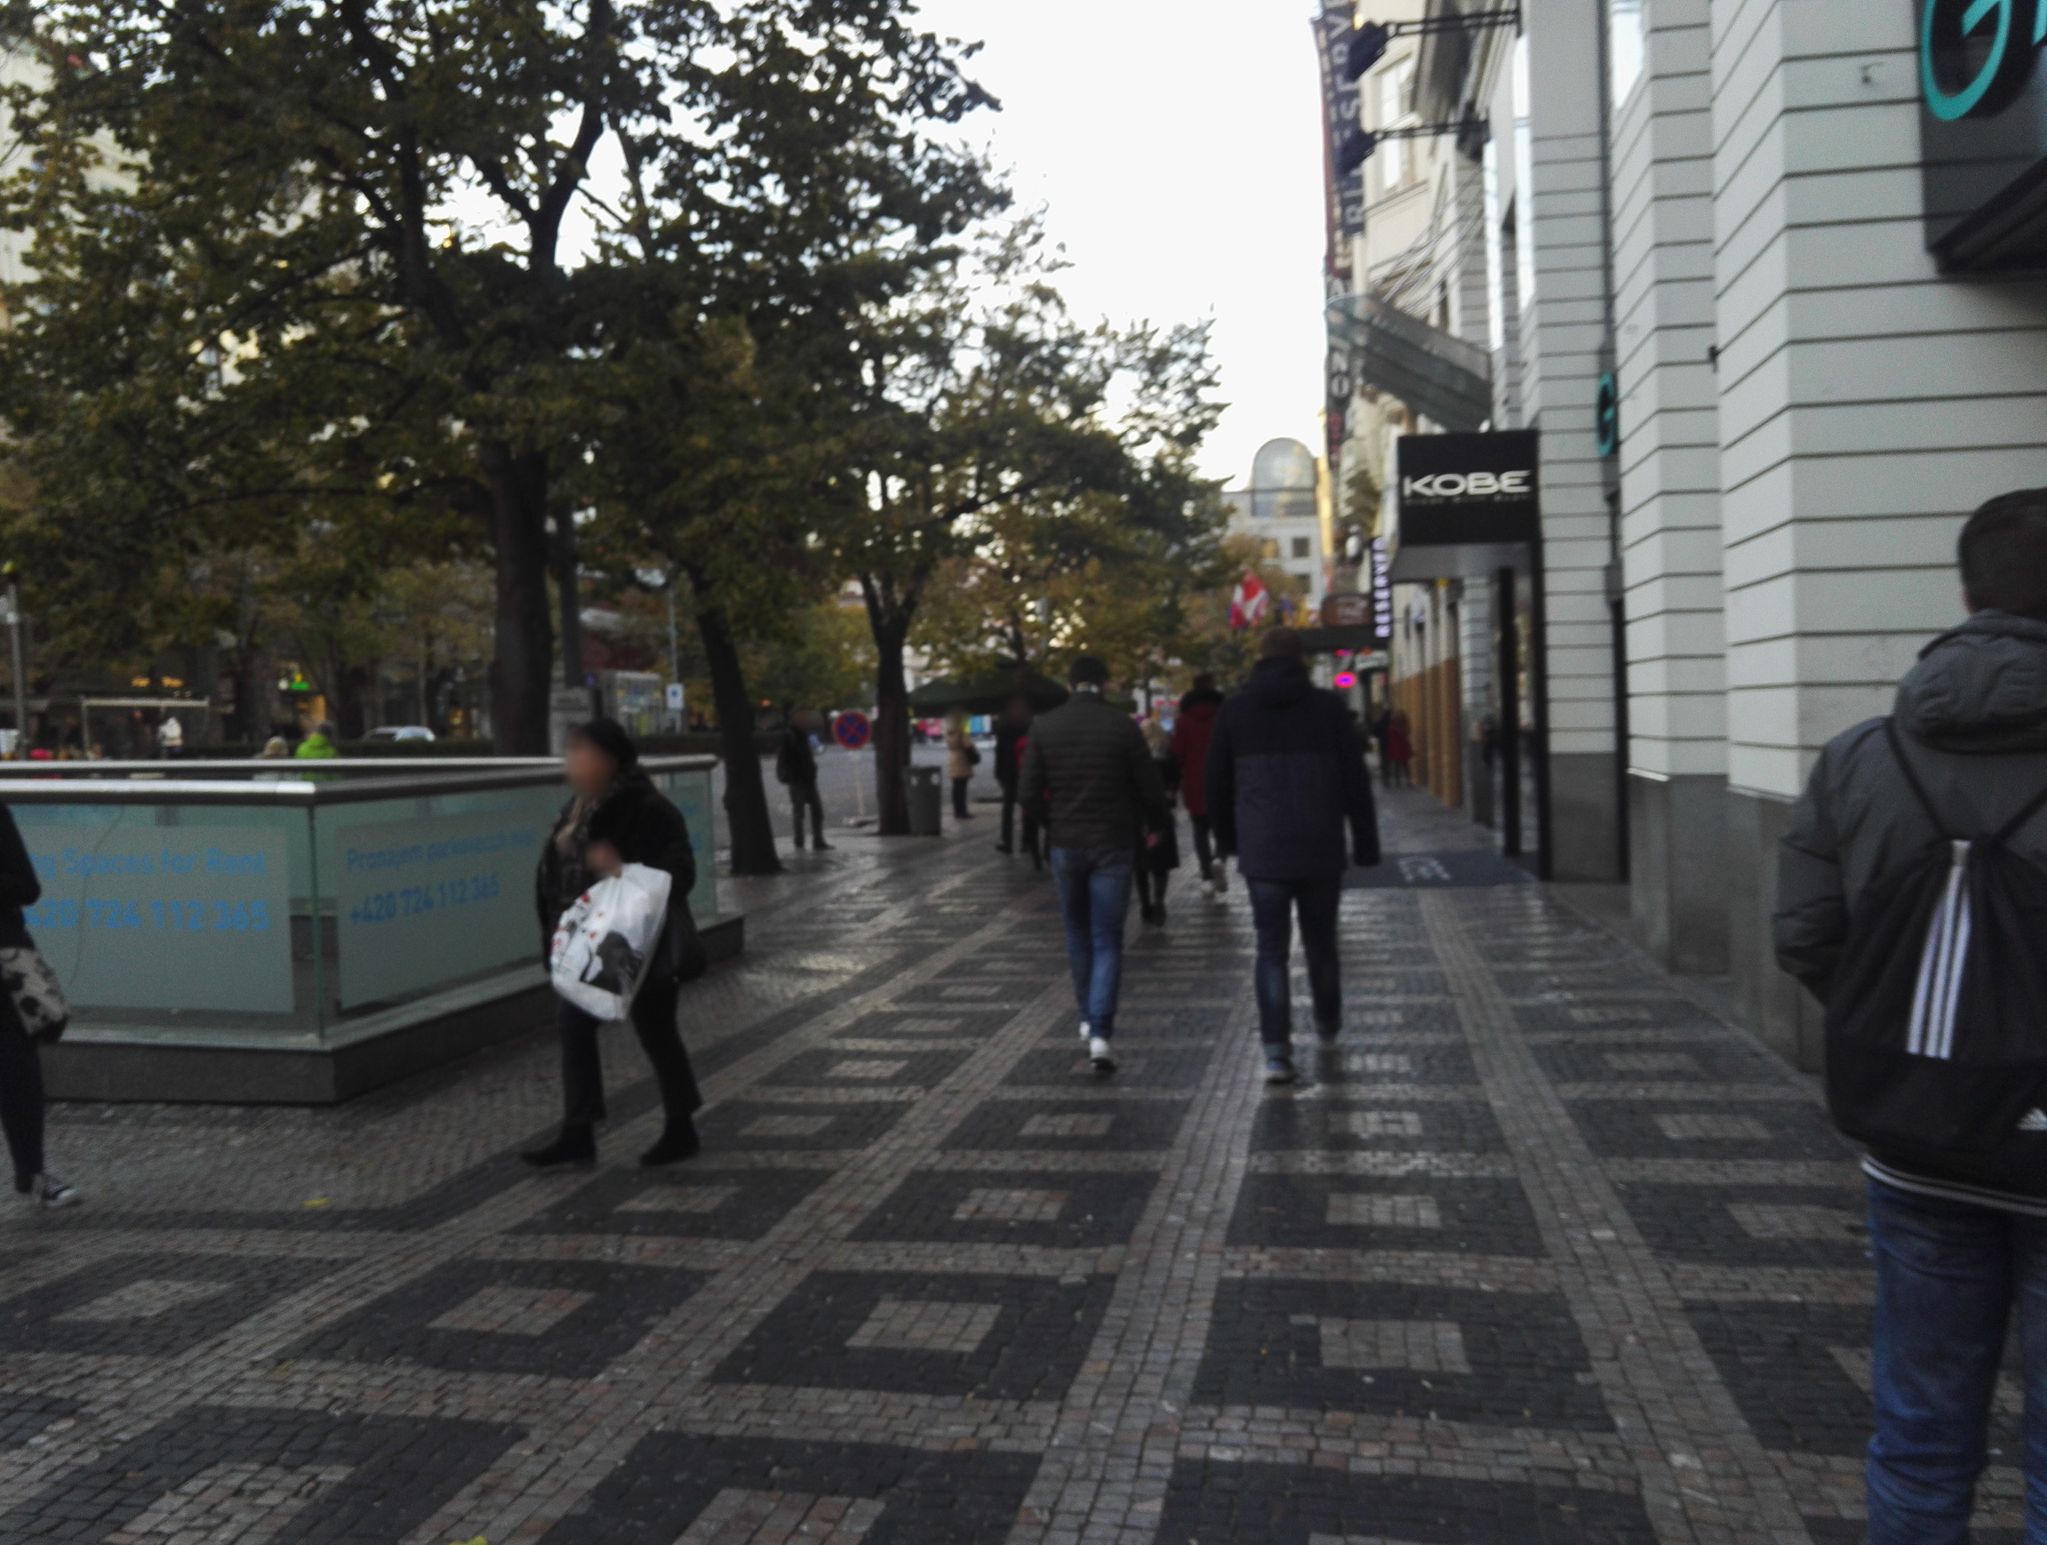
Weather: clear
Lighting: day
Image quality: good
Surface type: walking surface
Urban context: urban centre
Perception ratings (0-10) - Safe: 7.51, Lively: 7.68, Beautiful: 4.54, Boring: 2.23, Depressing: 3.27, Wealthy: 7.54